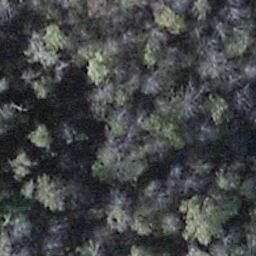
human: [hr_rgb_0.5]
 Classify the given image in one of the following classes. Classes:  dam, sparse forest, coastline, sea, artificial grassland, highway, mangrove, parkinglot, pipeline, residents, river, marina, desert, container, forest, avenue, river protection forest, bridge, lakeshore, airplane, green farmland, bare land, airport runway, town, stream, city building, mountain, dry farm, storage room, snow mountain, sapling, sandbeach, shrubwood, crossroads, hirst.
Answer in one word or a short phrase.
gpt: shrubwood